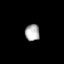
Tissue: skin
Cell type: Epithelial cells
Senescence score: 0.1984
Nuclear area (px): 234
Mean DAPI intensity: 176.573